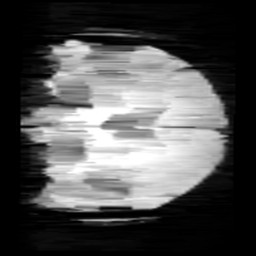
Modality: minIP
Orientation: coronal
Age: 12
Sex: female
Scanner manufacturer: siemens
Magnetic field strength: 3 T
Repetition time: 0.027 s
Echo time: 0.02 s